Question: I have an app displaying Japanese characters but for some reason, the tilde (~) character is displaying as a box (which looks like this, but one character: []).
This is after i apply the text to a TextView. I got the text from a JSON string.
The thing that disturbs me is, aren't Java strings unicode? Anyone know what i need to fix?
'''
characters = getCharacterFromJSON();
// set character
TextView charTextView = (TextView)findViewById(R.id.characterView);
charTextView.setText(characters);
'''

'''
// Ack! all my ~'s are []!
'''
EDIT: it's not a tilde(~), it's a japanese character (~ ), which indicates these characters are a suffix. It's still not showing though.
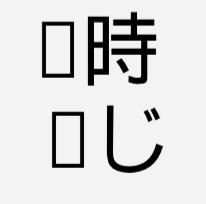
Answer: Most probably a font issue. The default font that comes with most Android devices doesn't properly support all Japanese characters: some kanji are shown using the Chinese glyph, more obscure characters are not displayed at all (boxes). You have a few options:
- '/system/fonts'-